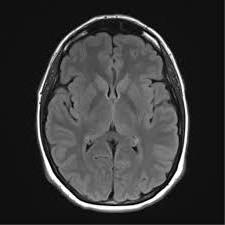
Label: notumor